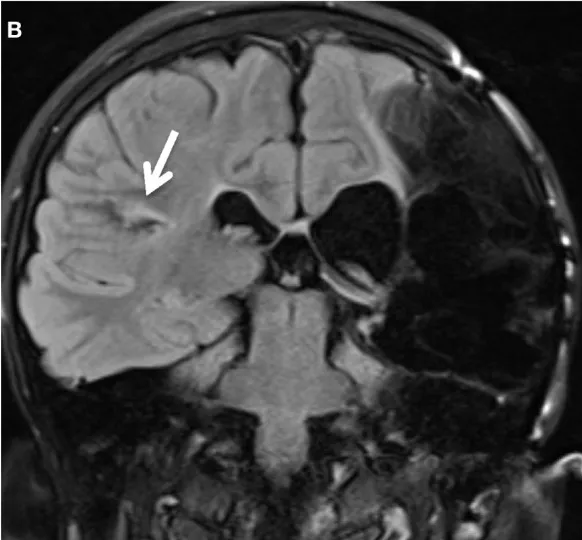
Axial T2-weighted image. (B) Coronal T2-weighted FLAIR image. Less extensive mature regions of cortical injury, best seen in the right posterior sylvian cortex (white arrow) and right parietal cortex. Symmetrical mature injury of the cerebellar hemispheres was also noted (not shown).
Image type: radiology (mri)